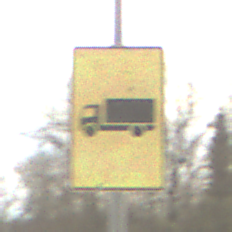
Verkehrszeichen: KFZZulaessigeGesamtmasse3Komma5TOhnePfeilsymbol
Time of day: MorningAfternoon
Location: Outdoor (Suburban)
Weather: Overcast
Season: NotSpecified
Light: Natural